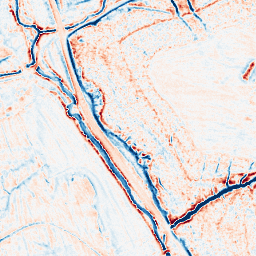
Category: edge_preserving
Decomposition family: anisotropic_diffusion
Decomposition parameters: iterations: 50
kappa: 10
gamma: 0.05
Upsampling method: sinc_hamming
Upsampling parameters: scale: 2
kernel_size: 4
Upsampling scale: 2